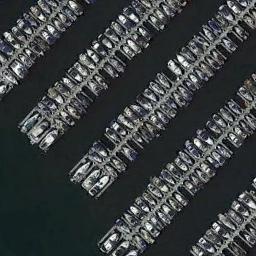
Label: harbor